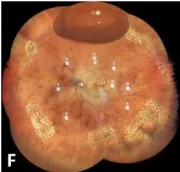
Maintaining a semi-recumbent posture at 24 h post gas injection.
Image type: ophthalmic_imaging (fundus_photograph)